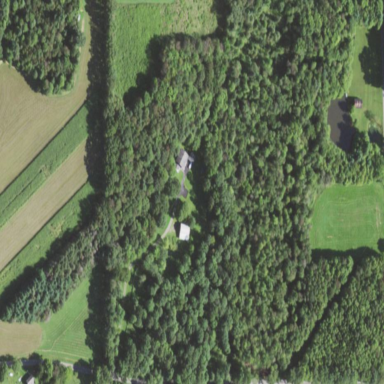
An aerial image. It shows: Semi-evergreen woodland.